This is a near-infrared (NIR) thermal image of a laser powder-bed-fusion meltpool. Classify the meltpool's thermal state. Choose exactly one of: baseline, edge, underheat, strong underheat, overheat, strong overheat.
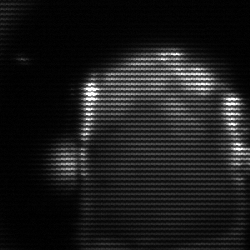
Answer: baseline